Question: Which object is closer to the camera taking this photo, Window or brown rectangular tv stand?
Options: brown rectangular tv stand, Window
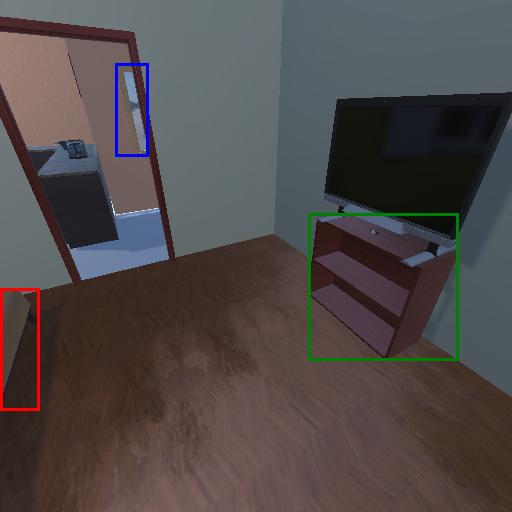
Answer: brown rectangular tv stand